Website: walmart
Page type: gifting
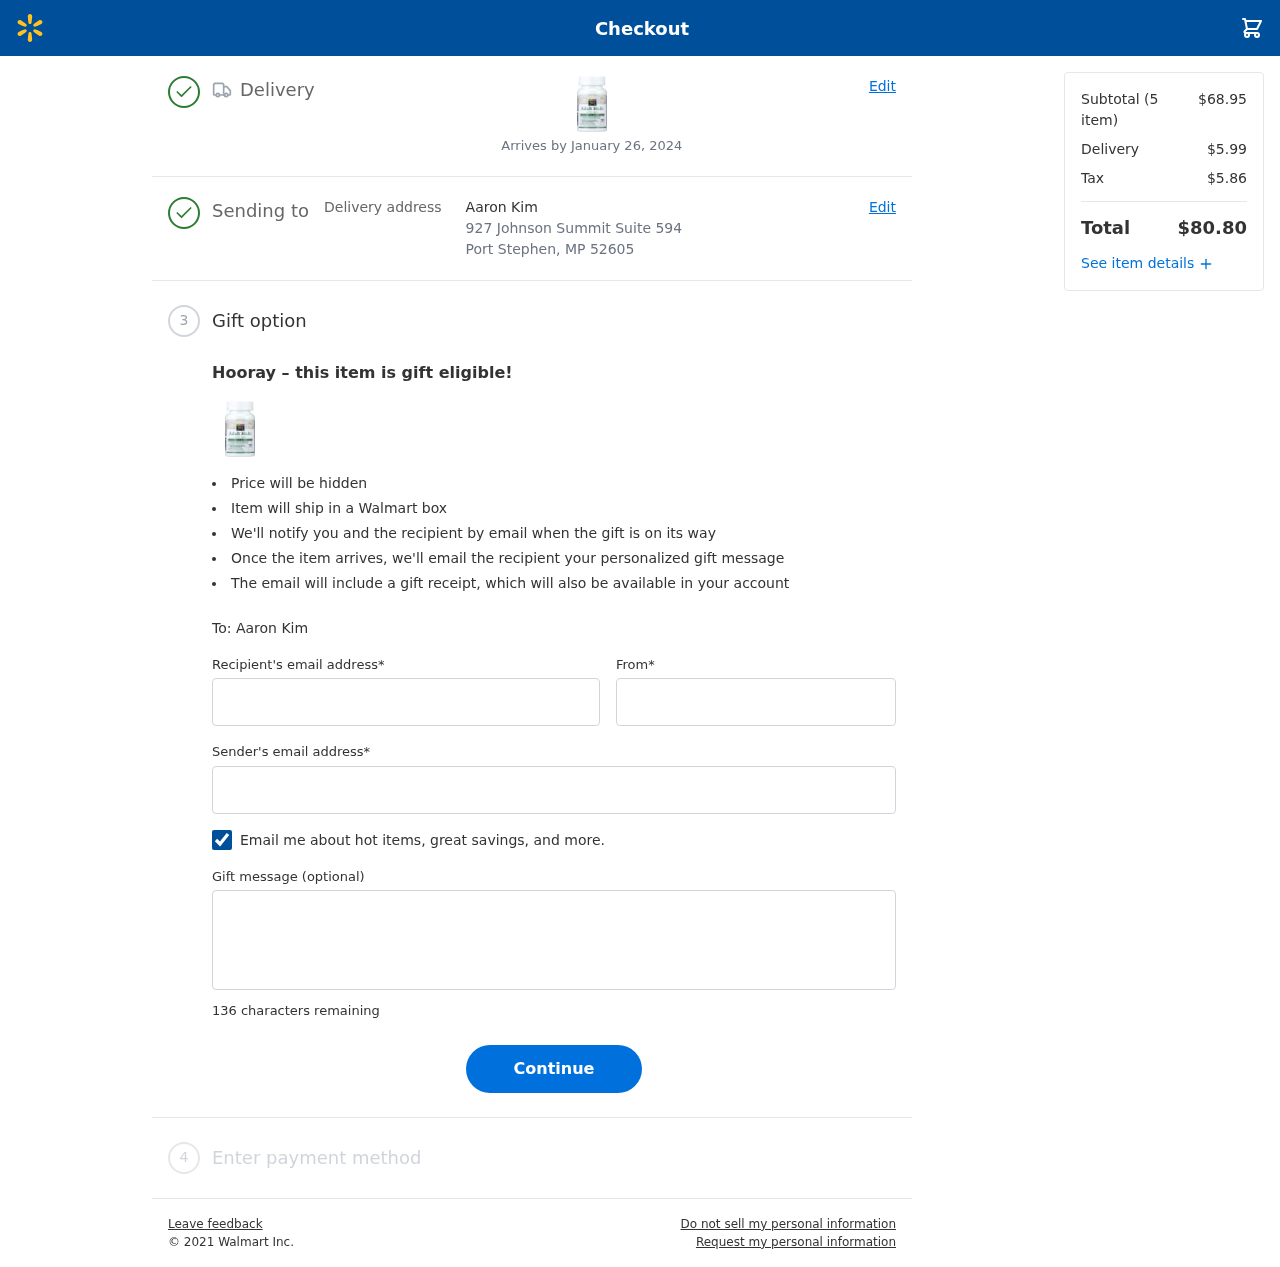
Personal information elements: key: PII_CITY_STATE_ZIP
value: Port Stephen, MP 52605
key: PII_EMAIL
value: cliffordterrell@gmail.com
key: PII_FIRSTNAME
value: Clifford
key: PII_GIFT_EMAIL
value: aaronkim@hotmail.com
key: PII_GIFT_FULLNAME
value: Aaron Kim
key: PII_GIFT_MESSAGE
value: Hey Aaron, I thought these might help keep you feeling your best everyday! Just a little something to say thanks for being such an amazing friend. Enjoy!
Clifford
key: PII_STREET
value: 927 Johnson Summit Suite 594
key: PII_GIFT_FIRSTNAME
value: Aaron
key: PII_GIFT_LASTNAME
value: Kim
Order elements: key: ORDER_DELIVERY_DATE
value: Arrives by January 26, 2024
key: ORDER_NUM_ITEMS
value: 5
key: ORDER_SUBTOTAL
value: $68.95
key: ORDER_SHIPPING_COST
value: $5.99
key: ORDER_TAX
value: $5.86
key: ORDER_TOTAL
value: $80.80